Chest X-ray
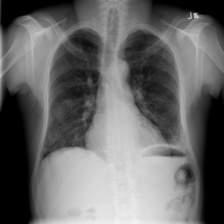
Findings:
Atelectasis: negative
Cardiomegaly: negative
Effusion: negative
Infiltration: negative
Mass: negative
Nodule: negative
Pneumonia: negative
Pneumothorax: negative
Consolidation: negative
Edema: negative
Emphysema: negative
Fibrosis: negative
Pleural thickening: negative
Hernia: negative